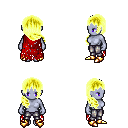
a pixel art fantasy rpg character, female body template, dark elf, purple skin, red tattered cape, metal pants, gold right-swept hairstyle, gold boots, four views (front, back, left, right), 2x2 character sprite sheet, small pixel art, hard edges, no anti-aliasing